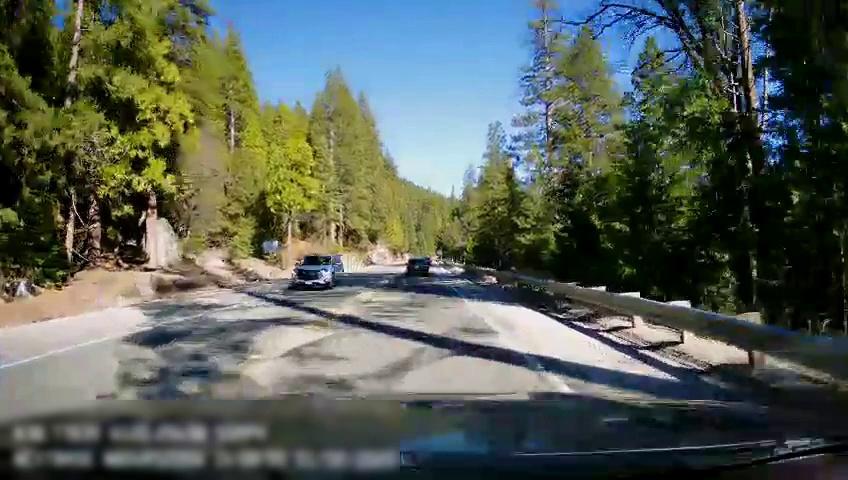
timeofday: Day
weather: Sunny
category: Drivable Space
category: Vehicles | Car
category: Vehicles | SUV
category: Lanes | Opposite Lane
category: Lanes | Current Lane
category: Lanes | Opposite Lane
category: Lanes | Current Lane